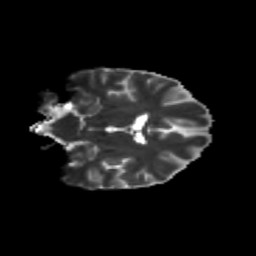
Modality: T2w
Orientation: coronal
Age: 13
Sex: male
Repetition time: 9.512 s
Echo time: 0.089 s